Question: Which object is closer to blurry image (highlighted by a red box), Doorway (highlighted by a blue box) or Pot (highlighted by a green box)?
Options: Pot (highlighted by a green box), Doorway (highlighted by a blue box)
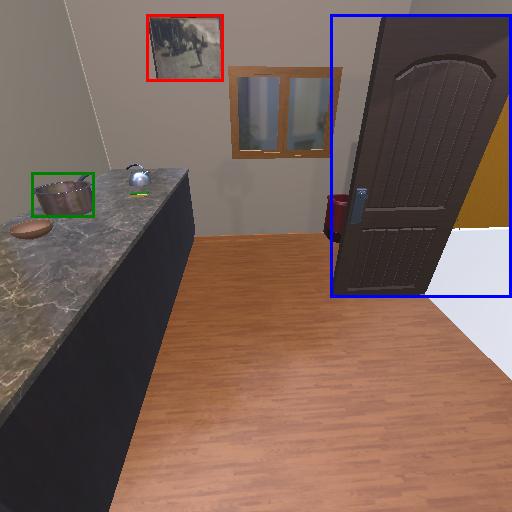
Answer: Pot (highlighted by a green box)